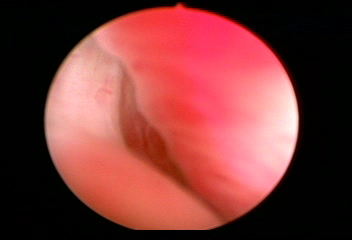
Modality: WLC
Class: Normal mucosa
Bladder cancer association: No